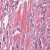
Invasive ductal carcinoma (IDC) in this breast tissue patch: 1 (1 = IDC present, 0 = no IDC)